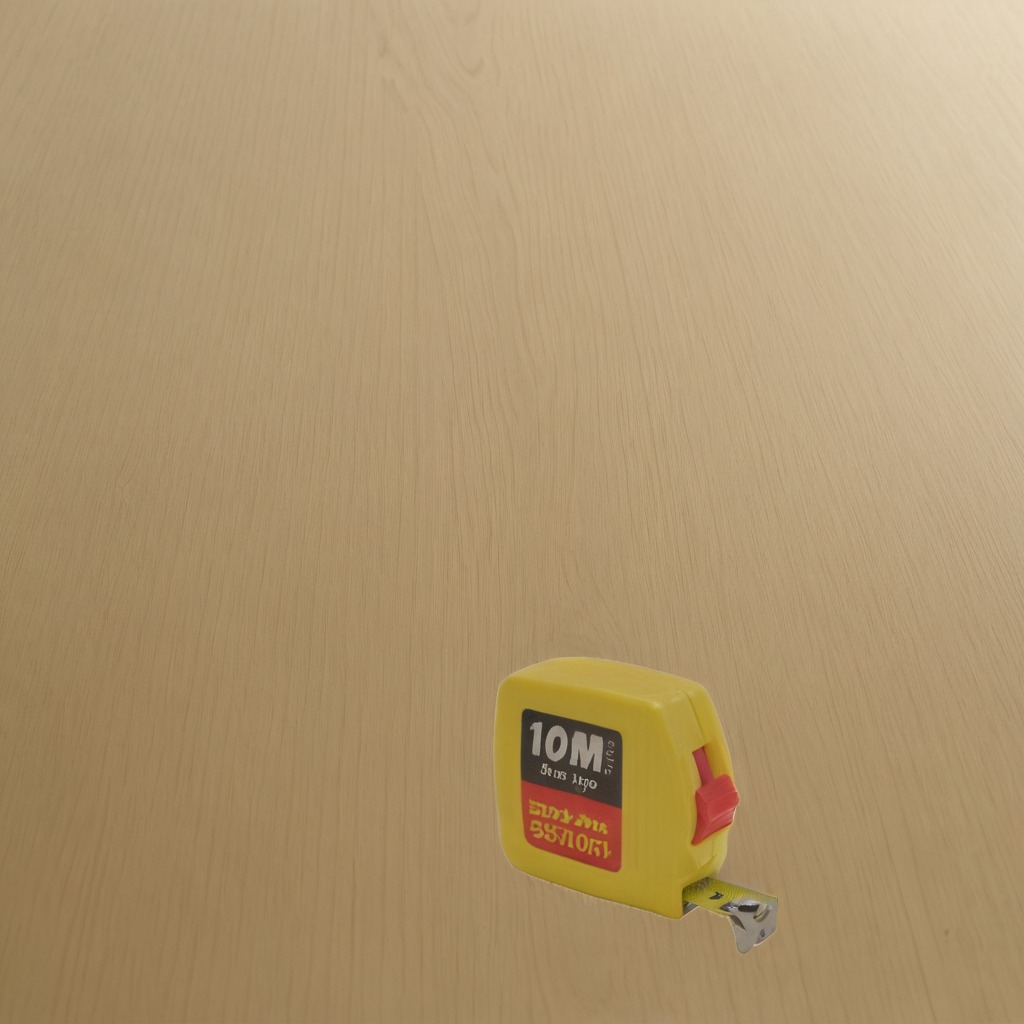
A measuring tape lies on the plywood surface in the workshop.